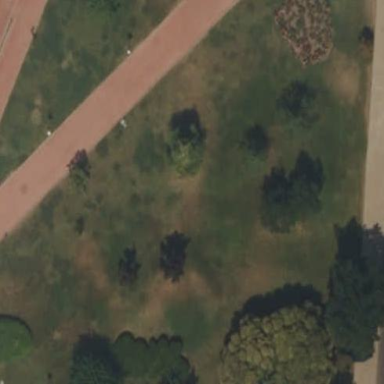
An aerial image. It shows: Lovely park for leisure and relaxation.